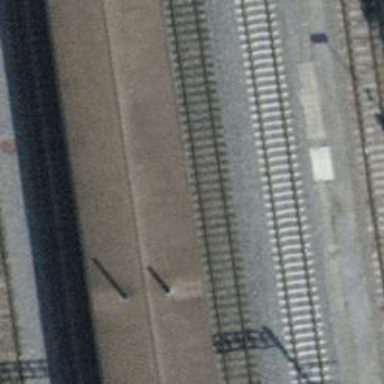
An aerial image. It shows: Railway stop with public transport stop position.